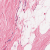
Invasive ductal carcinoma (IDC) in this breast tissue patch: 0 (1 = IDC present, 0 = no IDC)